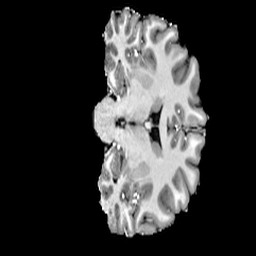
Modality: T1w
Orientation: coronal
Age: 25
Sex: male
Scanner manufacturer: siemens
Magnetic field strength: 6.98 T
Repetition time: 6 s
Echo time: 0.00302 s